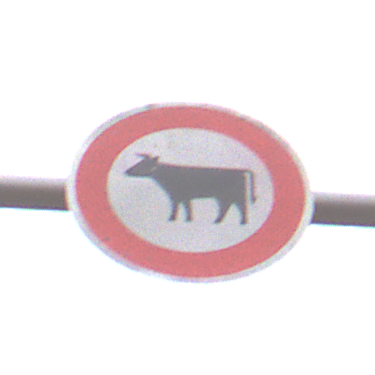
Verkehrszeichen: VerbotViehtrieb
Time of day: Midday
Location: Outdoor (RoadRail)
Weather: Overcast
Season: NotSpecified
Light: Natural